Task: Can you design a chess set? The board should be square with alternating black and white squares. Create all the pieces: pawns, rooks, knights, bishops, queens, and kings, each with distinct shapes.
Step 2479:
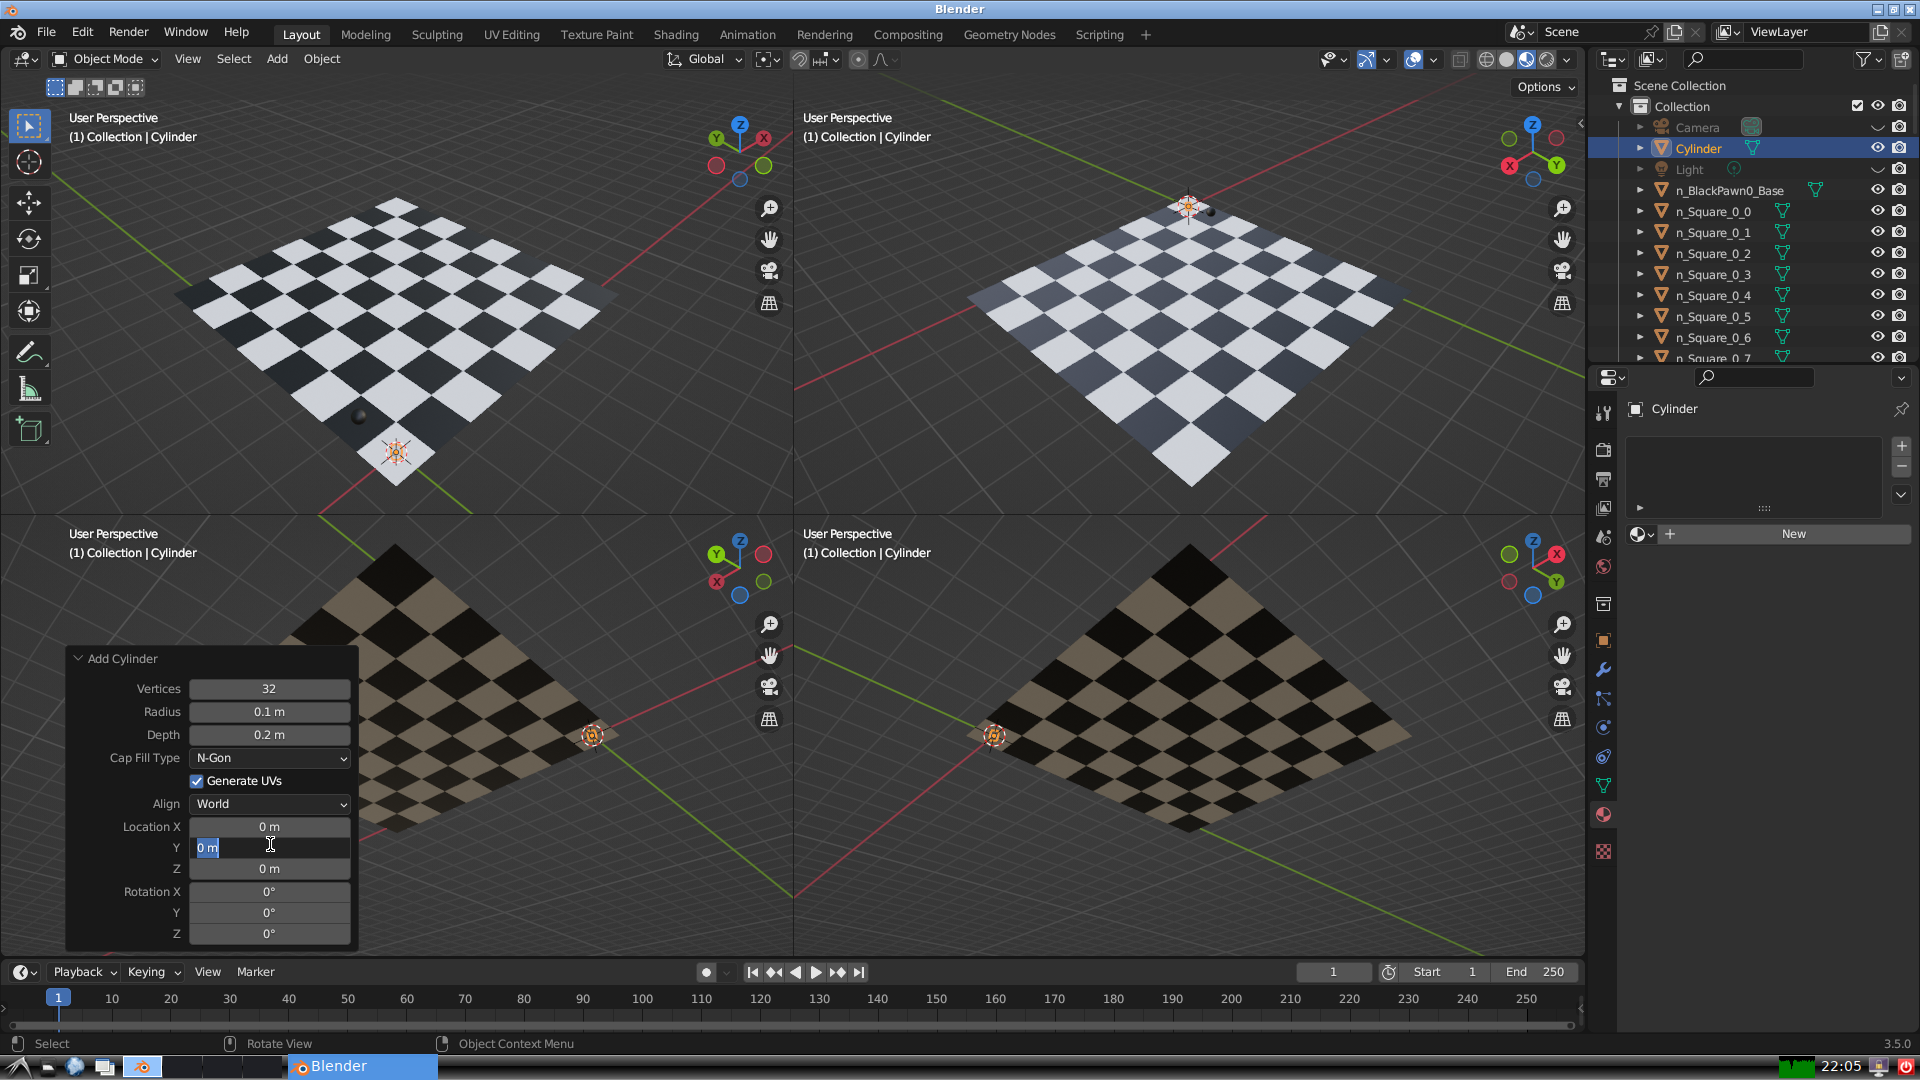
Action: input_text: 1.0